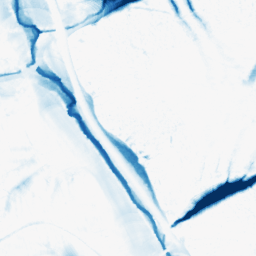
Category: morphological
Decomposition family: morphological_ellipse
Decomposition parameters: operation: closing
width: 30
height: 50
Upsampling method: cubic_mitchell
Upsampling parameters: scale: 4
Upsampling scale: 4